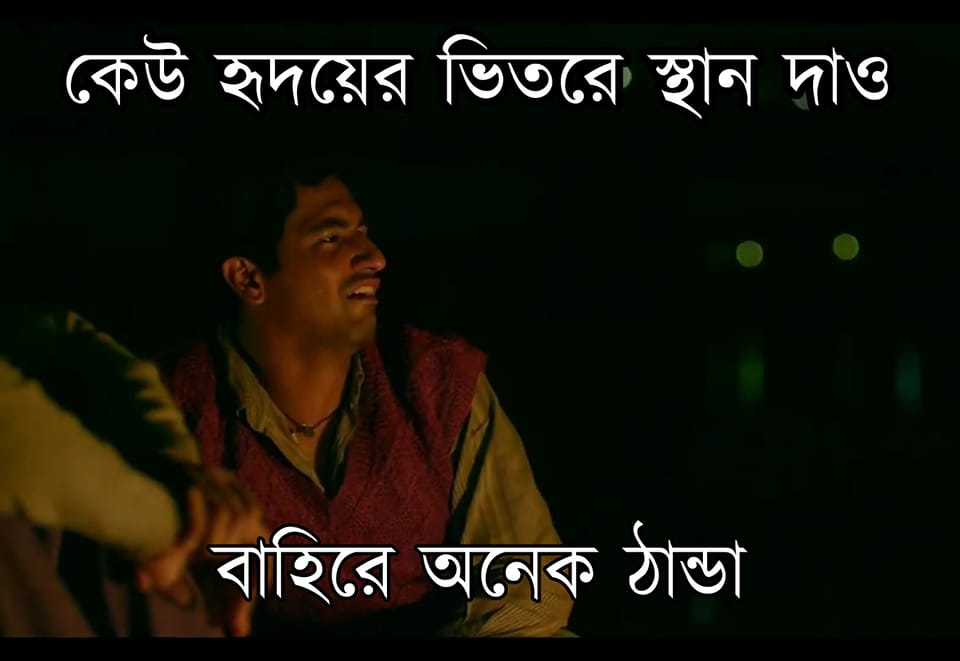
Text: কেউ হৃদয়ের ভিতরে স্থান দাও বাহিরে অনেক ঠান্ডা
Label: Non Hate